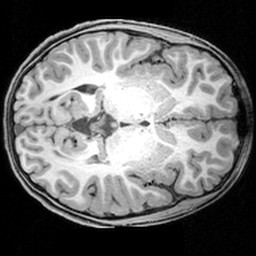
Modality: T1w
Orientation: axial
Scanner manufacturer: siemens
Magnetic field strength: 3 T
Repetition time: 1.9 s
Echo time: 0.00397 s